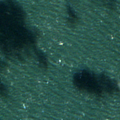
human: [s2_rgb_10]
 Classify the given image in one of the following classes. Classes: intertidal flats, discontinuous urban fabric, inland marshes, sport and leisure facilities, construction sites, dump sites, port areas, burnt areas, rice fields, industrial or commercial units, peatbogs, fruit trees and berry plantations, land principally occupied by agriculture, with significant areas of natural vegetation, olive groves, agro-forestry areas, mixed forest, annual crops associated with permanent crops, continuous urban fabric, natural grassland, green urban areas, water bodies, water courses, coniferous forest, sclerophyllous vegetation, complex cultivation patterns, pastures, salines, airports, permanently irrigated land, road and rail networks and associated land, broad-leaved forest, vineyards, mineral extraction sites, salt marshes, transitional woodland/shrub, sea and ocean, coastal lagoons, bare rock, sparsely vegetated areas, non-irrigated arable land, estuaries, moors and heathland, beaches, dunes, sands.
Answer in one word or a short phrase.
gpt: sea and ocean